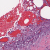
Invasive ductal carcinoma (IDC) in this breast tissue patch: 0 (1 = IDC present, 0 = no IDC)